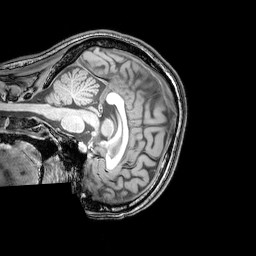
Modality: T1w
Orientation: sagittal
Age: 25
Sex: female
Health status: healthy
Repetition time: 0.081 s
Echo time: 0.037 s